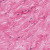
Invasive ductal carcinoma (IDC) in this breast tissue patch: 0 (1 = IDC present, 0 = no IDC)